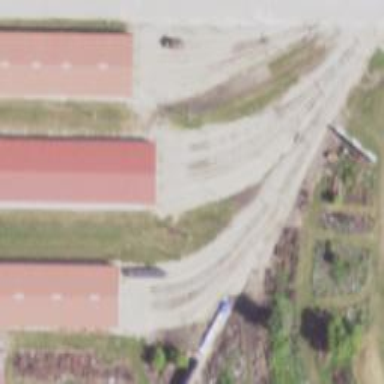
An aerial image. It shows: Preserved railway yard with electrified contact lines. The service yard includes building passage tunnel.